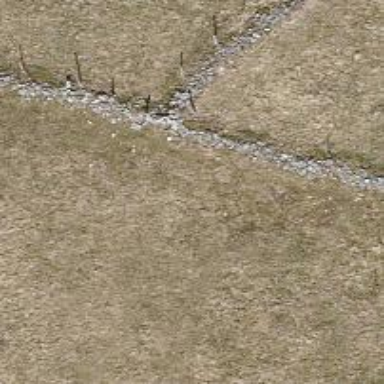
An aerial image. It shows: Wall barrier.